Question: I'm currently working on a camera app for the iPhone in which I take the camera input, convert that to an OpenGL texture and then map it onto a 3D Object (currently a plane in perspective projection, for the sake of simplicity).
After mapping the camera input to this 3D plane I then render this 3D scene to a texture which is then used as a new texture for a plane in orthographic space (to apply additional filters in my fragment shader).
As long as I keep everything in orthographic projection, the resolution of my render texture is pretty high. But from the moment I put my plane in perspective projection the resolution of my render texture is very low.
Comparison:

As you can see, the last image has a very low resolution compared to the other two. So I'm guessing I'm doing something wrong.
I'm currently not using multisampling on any of my framebuffers and I'm in doubt if I will need it anyway to fix my problem since the orthographic scene works perfectly.
The textures I render into are 2048x2048 (will eventually be outputted as an image to the iPhone camera roll).
Here are some parts of my source code that I think might be relevant:
Code to create the framebuffer that gets outputted to the screen:
'''
// Color renderbuffer
glGenRenderbuffers(1, &colorRenderBuffer);
glBindRenderbuffer(GL_RENDERBUFFER, colorRenderBuffer);
[context renderbufferStorage:GL_RENDERBUFFER
fromDrawable:(CAEAGLLayer*)glView.layer];
// Depth renderbuffer
glGenRenderbuffers(1, &depthRenderbuffer);
glBindRenderbuffer(GL_RENDERBUFFER, depthRenderbuffer);
glRenderbufferStorage(GL_RENDERBUFFER, GL_DEPTH_COMPONENT16, width, height);
// Framebuffer
glGenFramebuffers(1, &defaultFrameBuffer);
glBindFramebuffer(GL_FRAMEBUFFER, defaultFrameBuffer);
// Associate renderbuffers with framebuffer
glFramebufferRenderbuffer(GL_FRAMEBUFFER, GL_COLOR_ATTACHMENT0,
GL_RENDERBUFFER, colorRenderBuffer);
glFramebufferRenderbuffer(GL_FRAMEBUFFER, GL_DEPTH_ATTACHMENT,
GL_RENDERBUFFER, depthRenderbuffer);
'''
TextureRenderTarget class:
'''
void TextureRenderTarget::init()
{
// Color renderbuffer
glGenRenderbuffers(1, &colorRenderBuffer);
glBindRenderbuffer(GL_RENDERBUFFER, colorRenderBuffer);
glRenderbufferStorage(GL_RENDERBUFFER, GL_RGB8_OES,
width, height);
// Depth renderbuffer
glGenRenderbuffers(1, &depthRenderbuffer);
glBindRenderbuffer(GL_RENDERBUFFER, depthRenderbuffer);
glRenderbufferStorage(GL_RENDERBUFFER, GL_DEPTH_COMPONENT16,
width, height);
// Framebuffer
glGenFramebuffers(1, &framebuffer);
glBindFramebuffer(GL_FRAMEBUFFER, framebuffer);
// Associate renderbuffers with framebuffer
glFramebufferRenderbuffer(GL_FRAMEBUFFER, GL_COLOR_ATTACHMENT0,
GL_RENDERBUFFER, colorRenderBuffer);
glFramebufferRenderbuffer(GL_FRAMEBUFFER, GL_DEPTH_ATTACHMENT,
GL_RENDERBUFFER, depthRenderbuffer);
// Texture and associate with framebuffer
texture = new RenderTexture(width, height);
glFramebufferTexture2D(GL_FRAMEBUFFER, GL_COLOR_ATTACHMENT0,
GL_TEXTURE_2D, texture->getHandle(), 0);
// Check for errors
checkStatus();
}
void TextureRenderTarget::bind() const
{
glBindFramebuffer(GL_FRAMEBUFFER, framebuffer);
glBindRenderbuffer(GL_RENDERBUFFER, colorRenderBuffer);
}
void TextureRenderTarget::unbind() const
{
glBindFramebuffer(GL_FRAMEBUFFER, 0);
glBindRenderbuffer(GL_RENDERBUFFER, 0);
}
'''
And finally, a snippet on how I create the render texture and fill it with pixels:
'''
void Texture::generate()
{
// Create texture to render into
glActiveTexture(unit);
glGenTextures(1, &handle);
glBindTexture(GL_TEXTURE_2D, handle);
// Configure texture
glTexParameteri(GL_TEXTURE_2D, GL_TEXTURE_MIN_FILTER, GL_LINEAR_MIPMAP_LINEAR);
glTexParameteri(GL_TEXTURE_2D, GL_TEXTURE_MAG_FILTER, GL_LINEAR);
glTexParameteri(GL_TEXTURE_2D, GL_TEXTURE_WRAP_S, GL_CLAMP_TO_EDGE);
glTexParameteri(GL_TEXTURE_2D, GL_TEXTURE_WRAP_T, GL_CLAMP_TO_EDGE);
}
void Texture::setPixels(const GLvoid* pixels)
{
glTexImage2D(GL_TEXTURE_2D, 0, GL_RGBA, width, height, 0, GL_RGBA,
GL_UNSIGNED_BYTE, pixels);
updateMipMaps();
}
void Texture::updateMipMaps() const
{
glBindTexture(GL_TEXTURE_2D, handle);
glGenerateMipmap(GL_TEXTURE_2D);
}
void Texture::bind(GLenum unit)
{
this->unit = unit;
if(unit != -1)
{
glActiveTexture(unit);
glBindTexture(GL_TEXTURE_2D, handle);
}
else
{
cout << "Texture::bind -> Couldn't activate unit -1" << endl;
}
}
void Texture::unbind()
{
glBindTexture(GL_TEXTURE_2D, 0);
}
'''
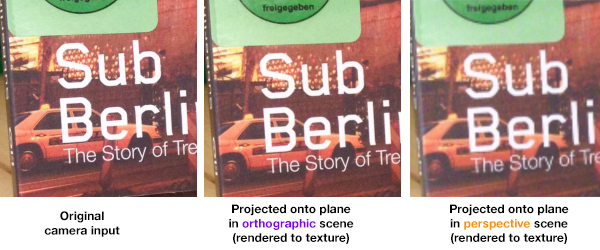
Answer: I finally solved my problem by merging the first and second step of my rendering process.
The first step used to crop and flip the texture of the camera and render it to a new texture. Then this newly rendered texture is mapped onto a 3D plane and the result is rendered to a new texture.
I merged these two steps by changing the texture coordinates of my 3D plane so that I can use the original camera texture directly onto this plane.
I don't know what the exact reason is what was causing this loss of quality between the two rendered textures, but as a hint for the future: don't render to texture and reuse that result for a new render to texture. Merging all this together is better for performance and it also avoids color shifting issues.